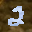
Label: 2